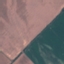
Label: AnnualCrop